Aerial crown-view tile of a tropical tree (Barro Colorado Island, Panama), acquired 20240918:
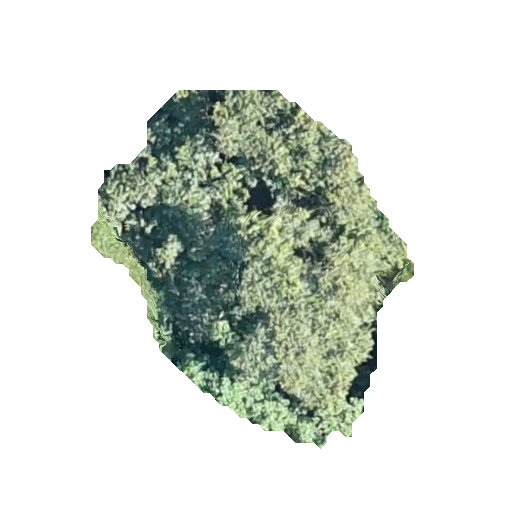
Species: Luehea seemannii
GBIF accepted scientific name: Luehea seemannii
Crown area: 116.425 m²